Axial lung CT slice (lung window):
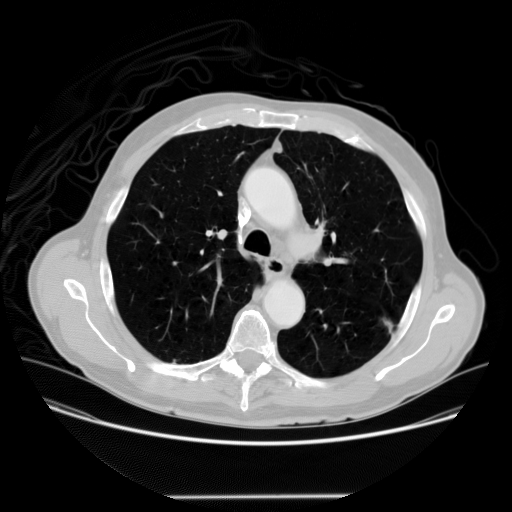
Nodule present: no